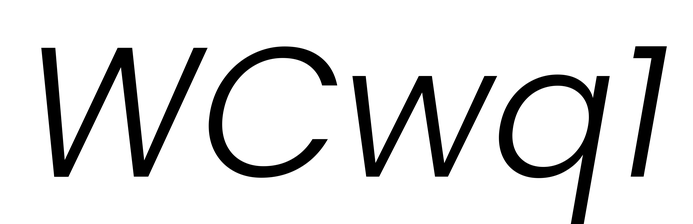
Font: Poppins-LightItalic